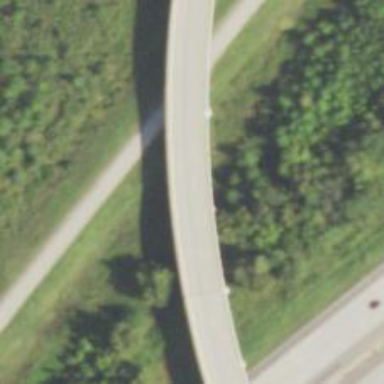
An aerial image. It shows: Beam structure bridge for motorway link.